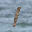
Label: 1